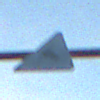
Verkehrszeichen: SeitenwindVonLinks
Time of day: SunriseSunset
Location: Outdoor (Nature)
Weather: PartlyCloudy
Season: NotSpecified
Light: Natural